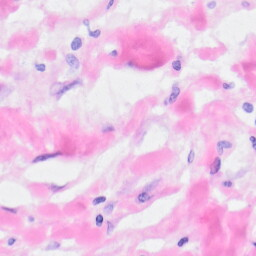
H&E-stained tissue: Kidney